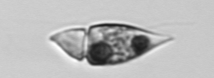
Label: Amphidinium